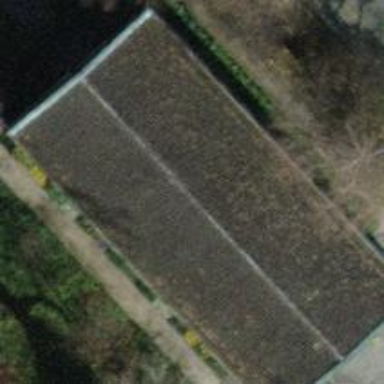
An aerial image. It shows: Funeral hall building.